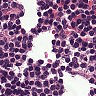
Metastatic tissue present: no